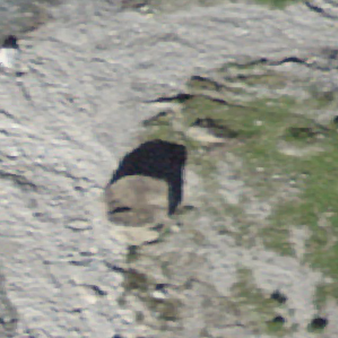
Label: bouldering_area